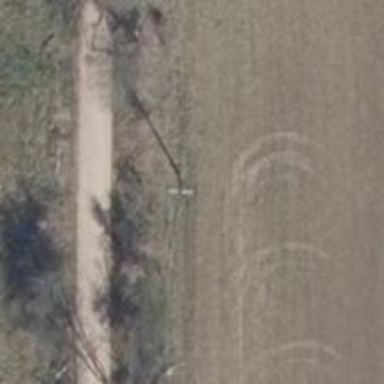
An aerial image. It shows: Power pole.